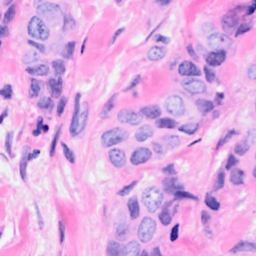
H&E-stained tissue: Breast